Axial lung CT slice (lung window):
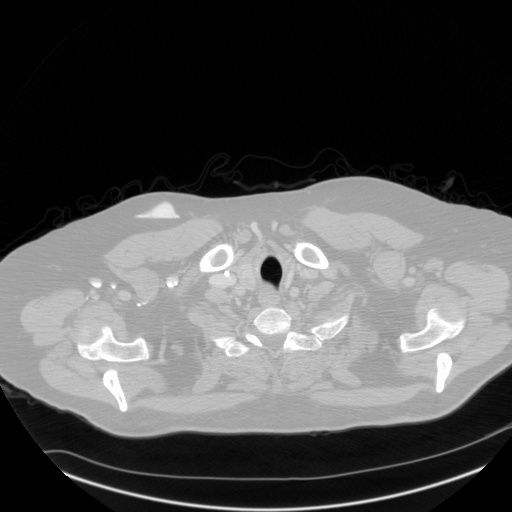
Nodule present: no